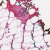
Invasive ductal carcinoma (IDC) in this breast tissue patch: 0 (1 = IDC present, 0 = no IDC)